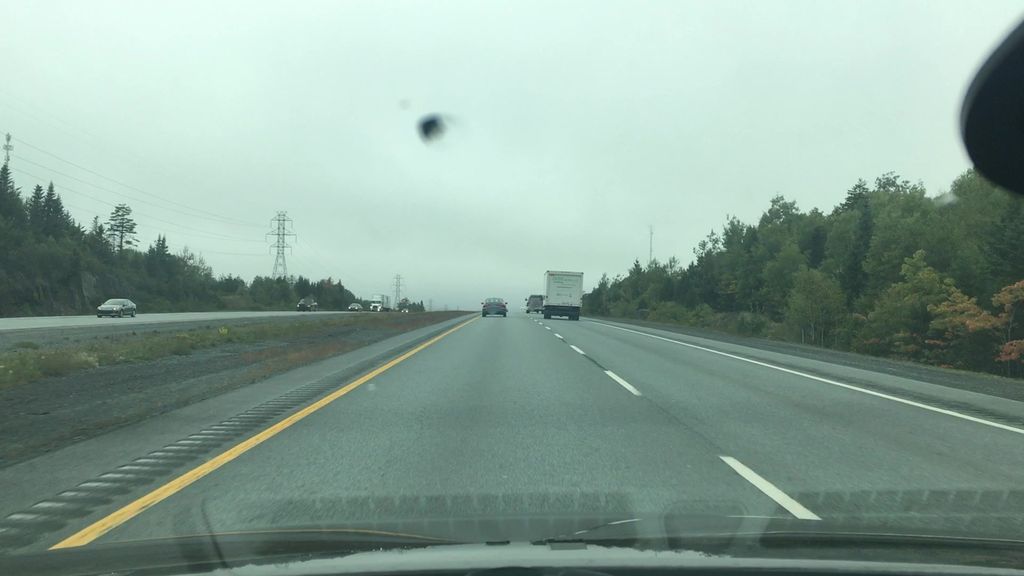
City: halifax